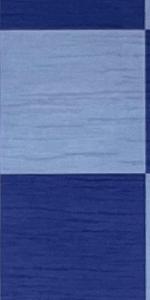
Label: Empty